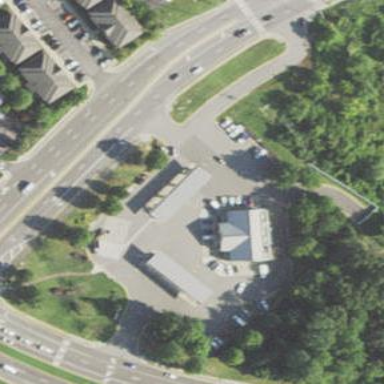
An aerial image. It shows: Retail area.